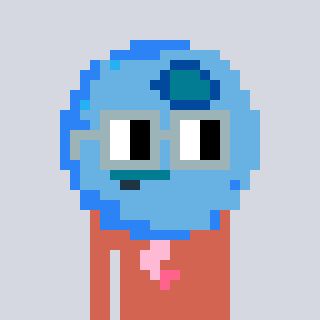
a pixel art character with square dark gray glasses, a blueberry-shaped head and a peachy-colored body on a cool background